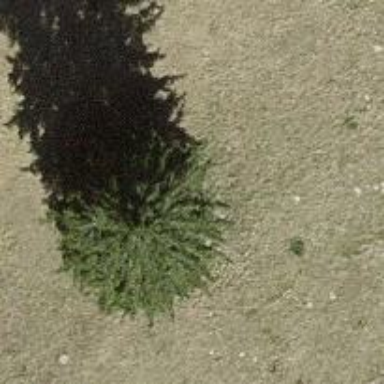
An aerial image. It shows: Single tag "natural: tree."